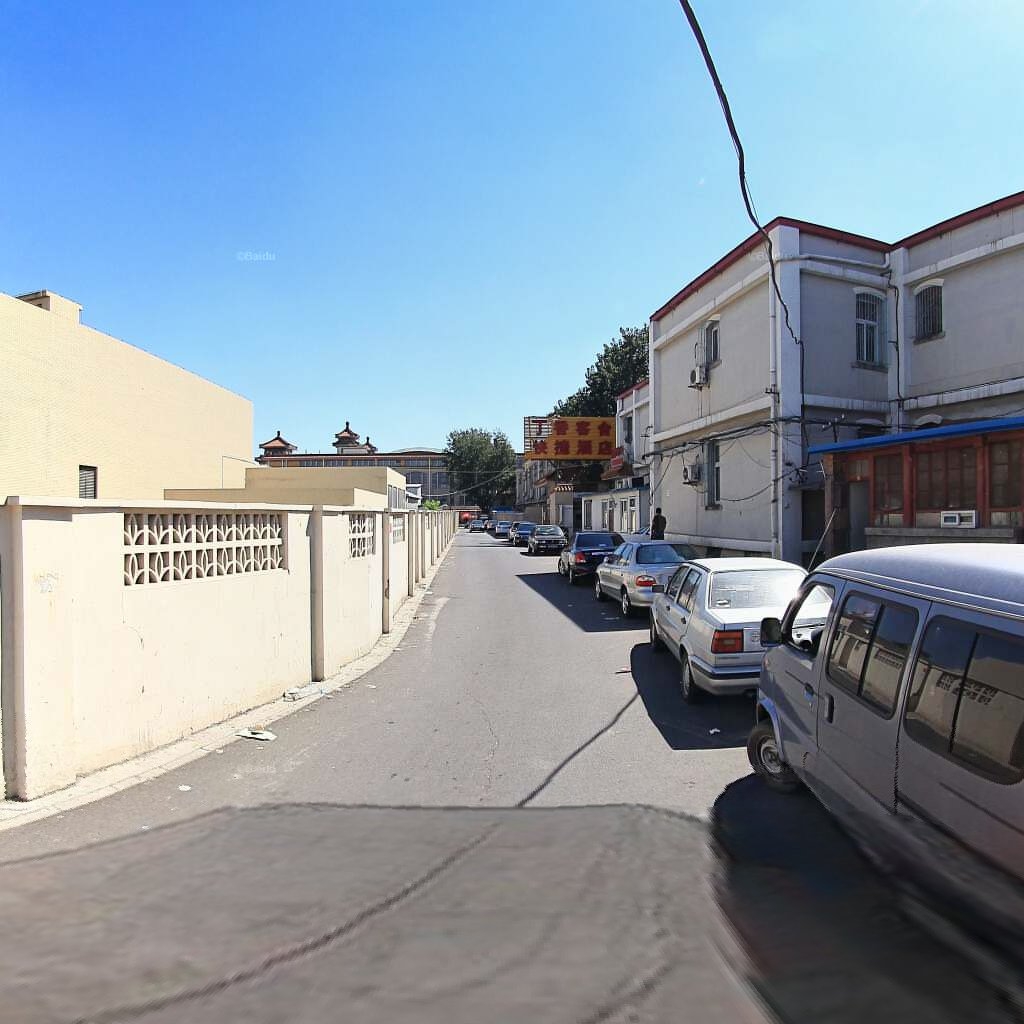
Region: Dongcheng
Road damage annotations: longitudinal crack